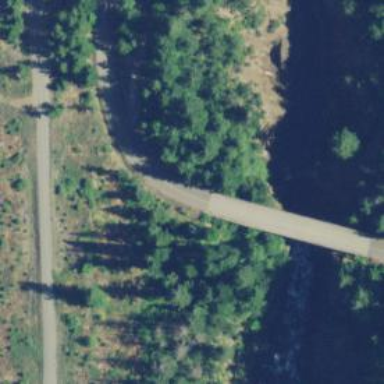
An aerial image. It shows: Tertiary road passing over bridge.